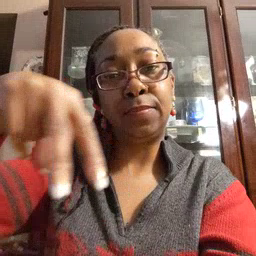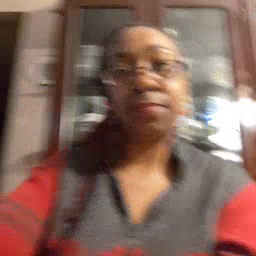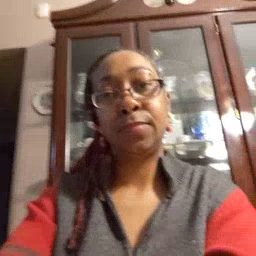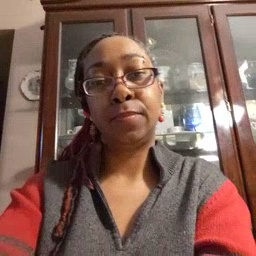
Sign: dance